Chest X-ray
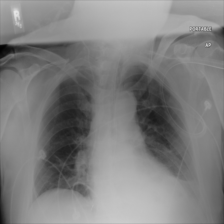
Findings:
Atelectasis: negative
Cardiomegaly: negative
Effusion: negative
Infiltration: negative
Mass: negative
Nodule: negative
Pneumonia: negative
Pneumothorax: negative
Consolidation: negative
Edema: negative
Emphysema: negative
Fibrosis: negative
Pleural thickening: negative
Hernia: negative